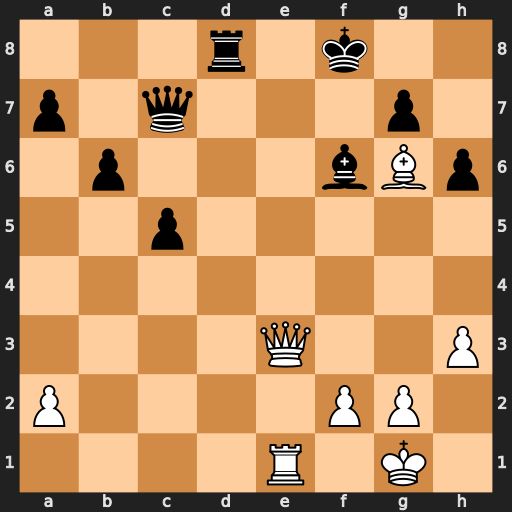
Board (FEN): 3r1k2/p1q3p1/1p3bBp/2p5/8/4Q2P/P4PP1/4R1K1
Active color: w
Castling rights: -
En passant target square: -
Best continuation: Qe8+ Rxe8 Rxe8#